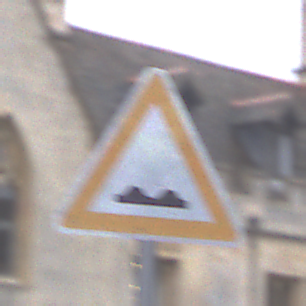
Verkehrszeichen: UnebeneFahrbahn
Umgebung: Outdoor, Urban
Tageszeit: Midday
Wetter: Overcast
Licht: Natural
Jahreszeit: NotSpecified
Kontrast: LowContrast